Interaction volume radius: 5 \u00c5
Interaction volume height: 25 \u00c5
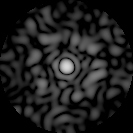
Disorder parameter: 0.8201